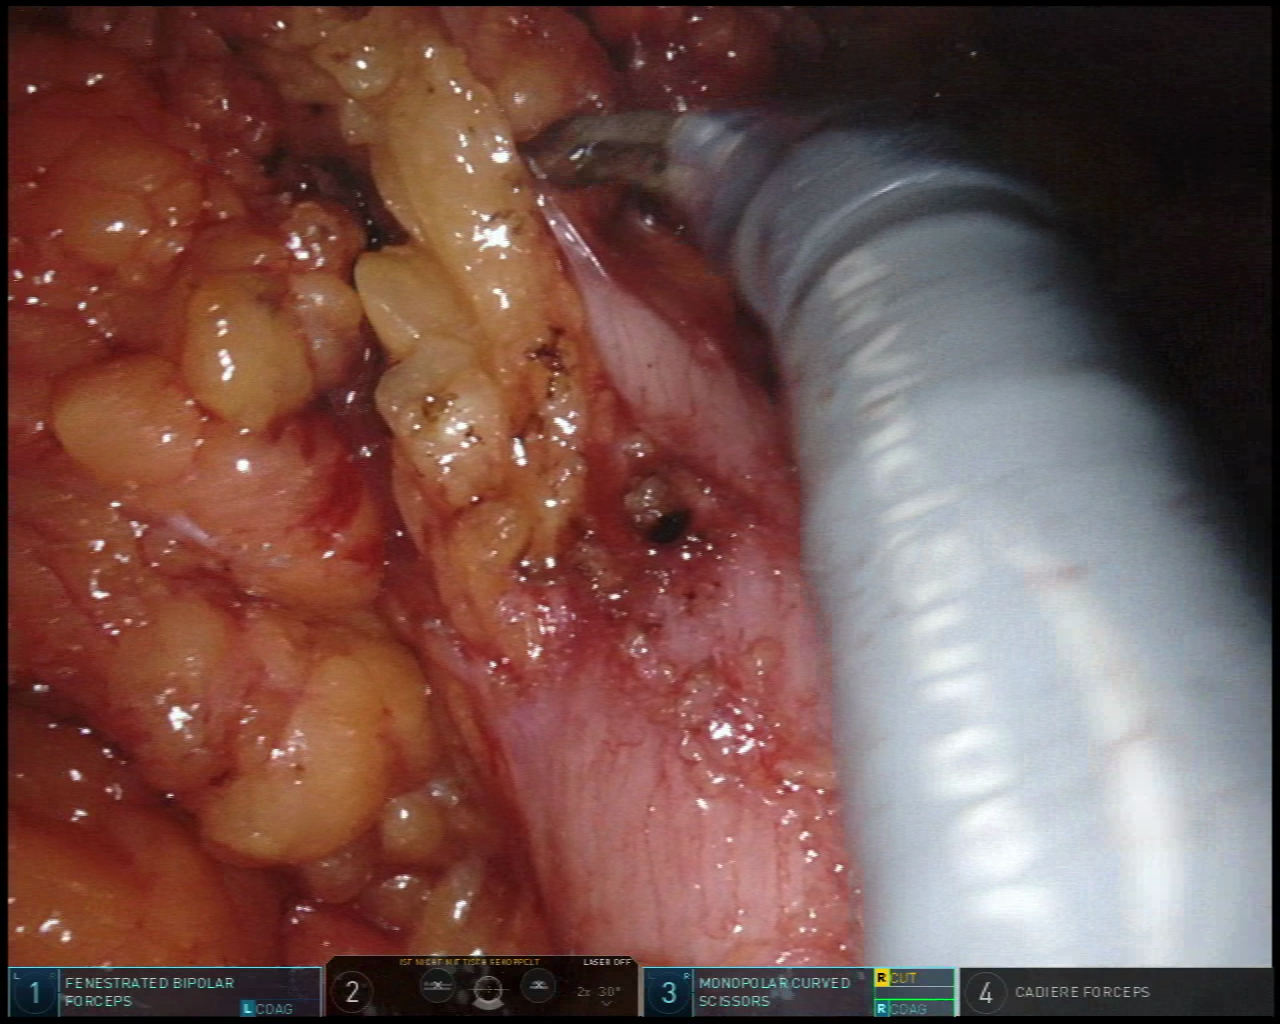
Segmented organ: stomach
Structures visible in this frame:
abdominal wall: no
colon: no
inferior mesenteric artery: no
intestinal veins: no
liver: no
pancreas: no
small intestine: no
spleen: no
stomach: yes
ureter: no
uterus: no
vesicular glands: no